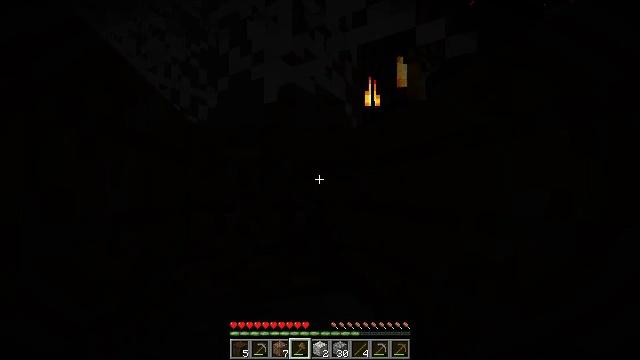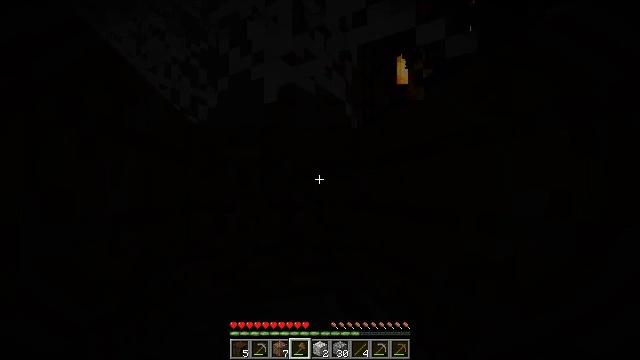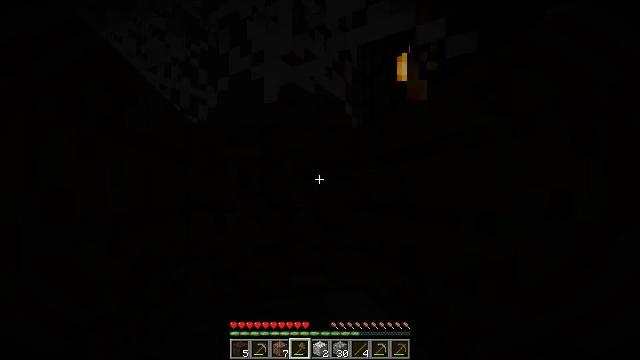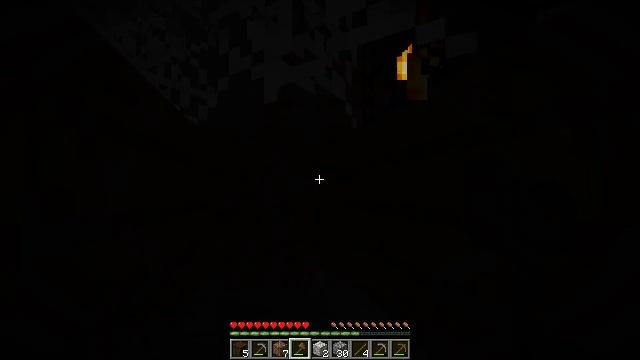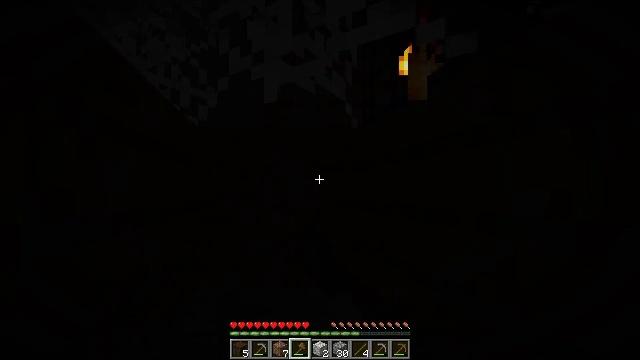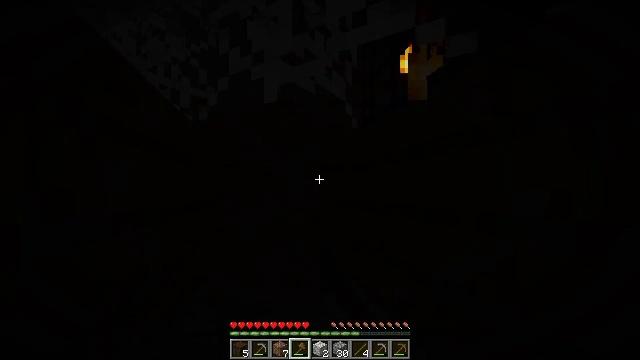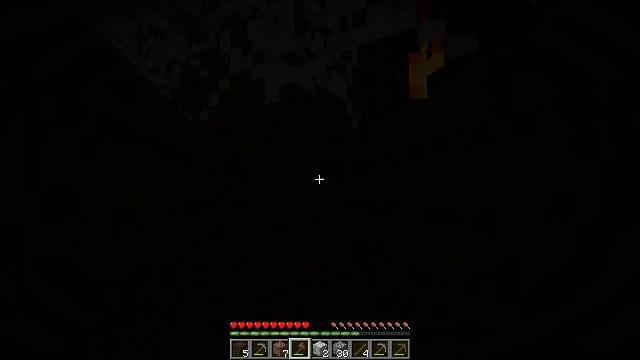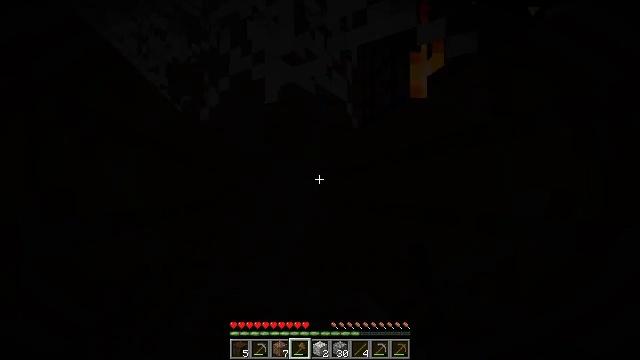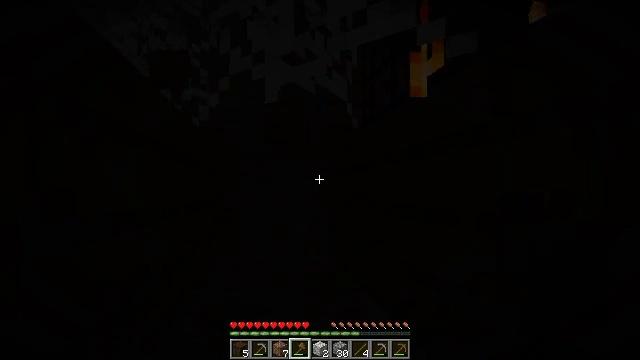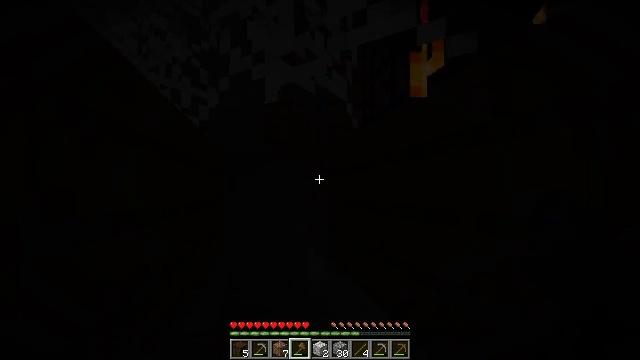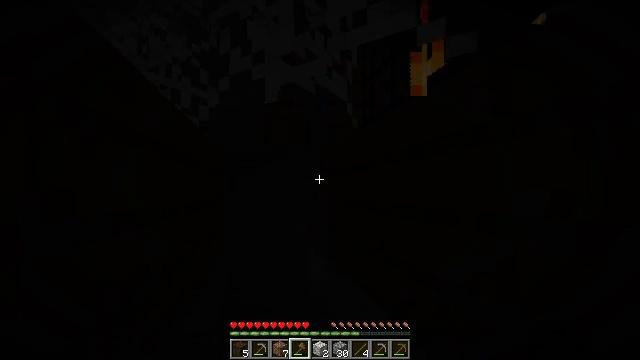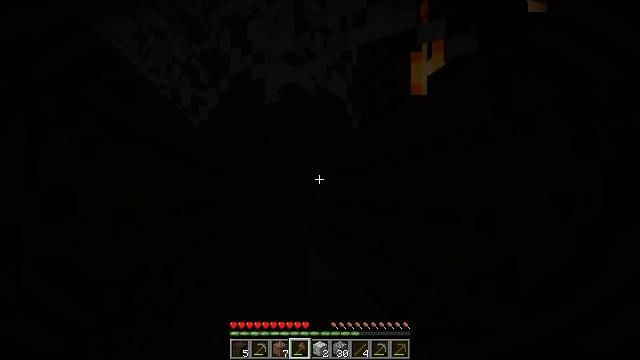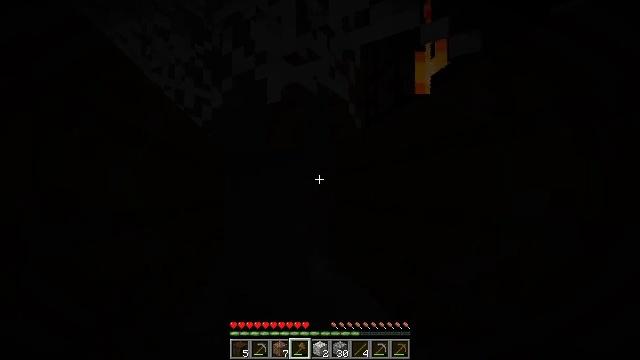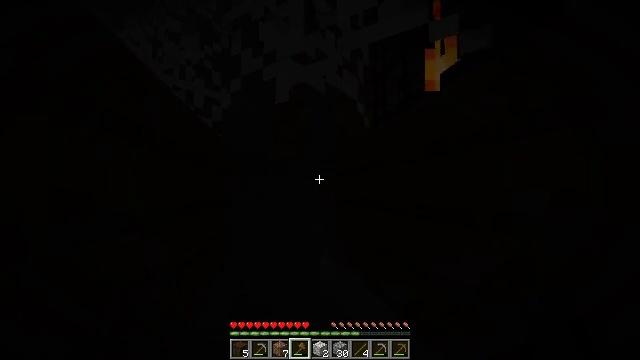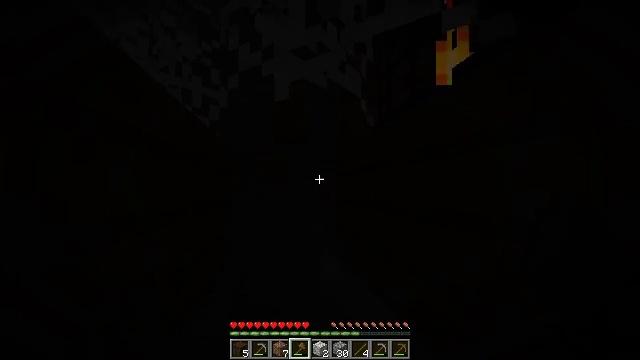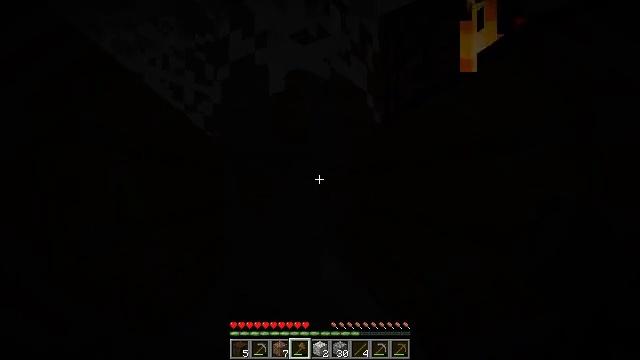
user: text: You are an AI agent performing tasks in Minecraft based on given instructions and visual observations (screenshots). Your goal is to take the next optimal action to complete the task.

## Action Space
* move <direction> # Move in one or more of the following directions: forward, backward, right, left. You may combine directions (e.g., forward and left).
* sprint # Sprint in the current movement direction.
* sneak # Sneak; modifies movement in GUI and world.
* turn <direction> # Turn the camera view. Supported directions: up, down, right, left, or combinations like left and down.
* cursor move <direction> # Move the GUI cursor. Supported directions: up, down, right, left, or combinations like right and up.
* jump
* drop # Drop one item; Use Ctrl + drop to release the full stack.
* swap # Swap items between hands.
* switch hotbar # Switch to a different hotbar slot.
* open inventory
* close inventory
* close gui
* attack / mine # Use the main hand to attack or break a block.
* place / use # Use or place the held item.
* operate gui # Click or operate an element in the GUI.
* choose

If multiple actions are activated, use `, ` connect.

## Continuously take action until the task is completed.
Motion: motion action
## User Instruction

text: Collect the oak planks from the structure.
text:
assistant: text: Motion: attack / mine
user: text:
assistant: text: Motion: attack / mine
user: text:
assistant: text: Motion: attack / mine
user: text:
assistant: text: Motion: attack / mine
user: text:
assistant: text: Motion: attack / mine
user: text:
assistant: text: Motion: attack / mine
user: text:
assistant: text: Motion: attack / mine
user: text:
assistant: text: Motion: attack / mine
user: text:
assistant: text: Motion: attack / mine
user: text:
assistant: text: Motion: attack / mine
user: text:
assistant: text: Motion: attack / mine
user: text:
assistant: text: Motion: attack / mine
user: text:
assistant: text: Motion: turn left
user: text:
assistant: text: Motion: move forward
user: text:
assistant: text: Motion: move forward
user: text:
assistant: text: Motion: move forward
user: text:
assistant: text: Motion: move forward
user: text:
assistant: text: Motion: no_op
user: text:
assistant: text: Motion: turn up
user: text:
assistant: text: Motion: no_op
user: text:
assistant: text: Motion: no_op
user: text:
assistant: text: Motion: no_op
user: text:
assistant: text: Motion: no_op
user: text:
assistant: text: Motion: no_op
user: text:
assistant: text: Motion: turn left and up
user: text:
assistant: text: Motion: turn left
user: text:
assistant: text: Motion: turn left and up
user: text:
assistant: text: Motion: turn left
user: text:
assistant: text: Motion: turn right
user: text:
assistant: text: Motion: turn right